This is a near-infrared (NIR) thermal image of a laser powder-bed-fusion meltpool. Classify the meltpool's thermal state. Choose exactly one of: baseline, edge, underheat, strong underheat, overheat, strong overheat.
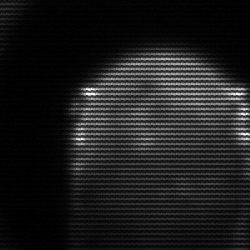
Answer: edge